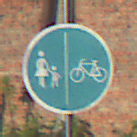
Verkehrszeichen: GetrennterRadUndGehwegRadwegRechts
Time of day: MorningAfternoon
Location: Outdoor (Suburban)
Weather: PartlyCloudy
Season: NotSpecified
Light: Natural